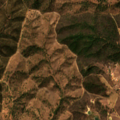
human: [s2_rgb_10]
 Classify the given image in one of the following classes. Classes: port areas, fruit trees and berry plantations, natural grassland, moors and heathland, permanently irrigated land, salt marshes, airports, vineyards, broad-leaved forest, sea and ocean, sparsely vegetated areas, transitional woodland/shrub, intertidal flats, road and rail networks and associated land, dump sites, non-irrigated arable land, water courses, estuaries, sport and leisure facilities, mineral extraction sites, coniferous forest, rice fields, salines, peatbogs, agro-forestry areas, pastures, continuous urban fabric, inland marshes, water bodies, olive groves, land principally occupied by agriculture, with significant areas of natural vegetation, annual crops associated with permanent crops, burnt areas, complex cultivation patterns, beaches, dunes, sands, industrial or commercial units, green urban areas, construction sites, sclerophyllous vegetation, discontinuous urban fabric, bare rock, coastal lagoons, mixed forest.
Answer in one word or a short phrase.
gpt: non-irrigated arable land, agro-forestry areas, broad-leaved forest, transitional woodland/shrub